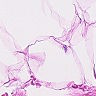
Metastatic tissue present: no